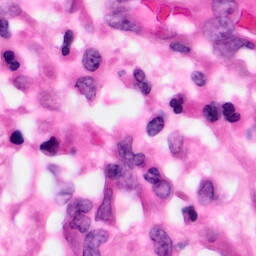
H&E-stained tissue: Pancreatic